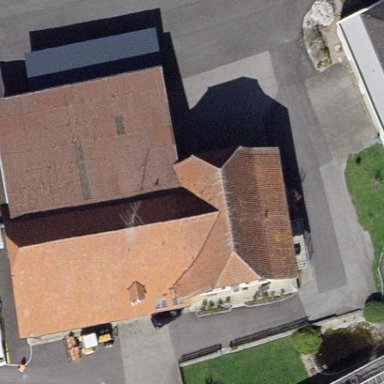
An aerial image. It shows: View of roof of building.